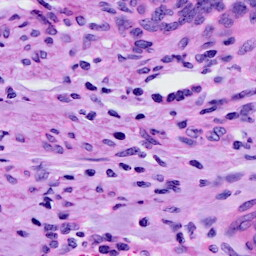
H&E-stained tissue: Cervix